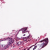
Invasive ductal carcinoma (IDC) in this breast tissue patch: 0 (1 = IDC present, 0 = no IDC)